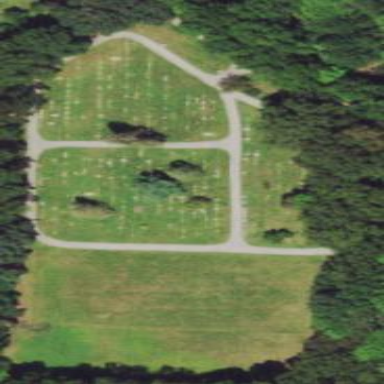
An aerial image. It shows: Graveyard.